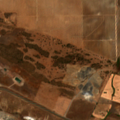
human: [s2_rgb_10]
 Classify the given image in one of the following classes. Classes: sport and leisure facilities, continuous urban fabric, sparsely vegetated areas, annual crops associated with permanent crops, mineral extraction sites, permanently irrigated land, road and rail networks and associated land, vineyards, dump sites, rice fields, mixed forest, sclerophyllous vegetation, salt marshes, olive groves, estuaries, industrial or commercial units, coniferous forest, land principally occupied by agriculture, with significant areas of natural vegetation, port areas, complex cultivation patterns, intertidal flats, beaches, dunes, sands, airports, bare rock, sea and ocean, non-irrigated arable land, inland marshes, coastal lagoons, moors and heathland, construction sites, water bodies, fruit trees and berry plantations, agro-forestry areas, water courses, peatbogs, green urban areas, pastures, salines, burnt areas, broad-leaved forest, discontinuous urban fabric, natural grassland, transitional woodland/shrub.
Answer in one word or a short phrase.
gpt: construction sites, non-irrigated arable land, fruit trees and berry plantations, land principally occupied by agriculture, with significant areas of natural vegetation